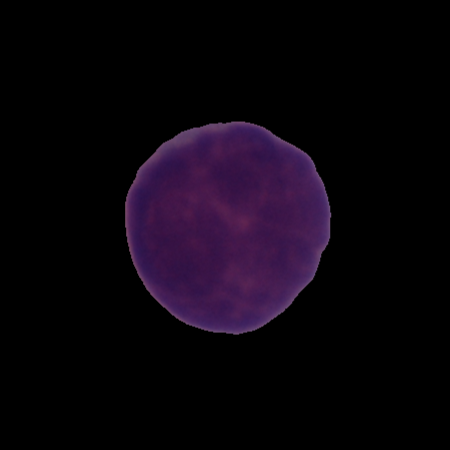
Label: cancer